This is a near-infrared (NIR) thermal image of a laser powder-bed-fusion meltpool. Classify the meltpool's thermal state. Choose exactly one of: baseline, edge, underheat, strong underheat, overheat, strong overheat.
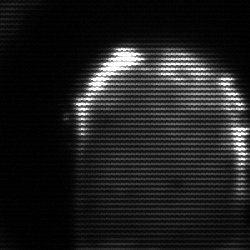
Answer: baseline